Question: I have a long running process which runs a command line application on PC. This command line application processes files and writes a log file into the directory it is reading from.
This code is the portion which runs the application, i can run up to 4 processes at a time with threading:
'''
command = "C:\progra~1\itms\iTMSTransporter -m verify -f D:\TEMP -u username -p password -o D:\TEMP\LOGFILE.txt -s provider -v eXtreme"
if slotNumber == 1:
self.process1 = Popen(command, shell=True, stdin=PIPE)
elif slotNumber == 2:
self.process2 = Popen(command, shell=True, stdin=PIPE)
elif slotNumber == 3:
self.process3 = Popen(command, shell=True, stdin=PIPE)
elif slotNumber == 4:
self.process4 = Popen(command, shell=True, stdin=PIPE)
'''
After it has completed it runs this section:
'''
if slotNumber == 1:
wx.CallAfter(self.process1.kill)
elif slotNumber == 2:
wx.CallAfter(self.process2.kill)
elif slotNumber == 3:
wx.CallAfter(self.process3.kill)
elif slotNumber == 4:
wx.CallAfter(self.process4.kill)
'''
The only problem is that it is not releasing the directory and log file, If I try to move or rename the directory it says something is still using it. Looking at Windows Task Manager (screen grab below) it clearly shows lot of cmd.exe's and conhost.exe's. If I manually 'end process' for all these in Task Manager then the directory and log file is now relased and I can delete, move, rename, etc.
If I run this application manually via command line from a command window when it completes the directory and log file is released straight away.
Anyone have any idea why they are not being released in my Python code?

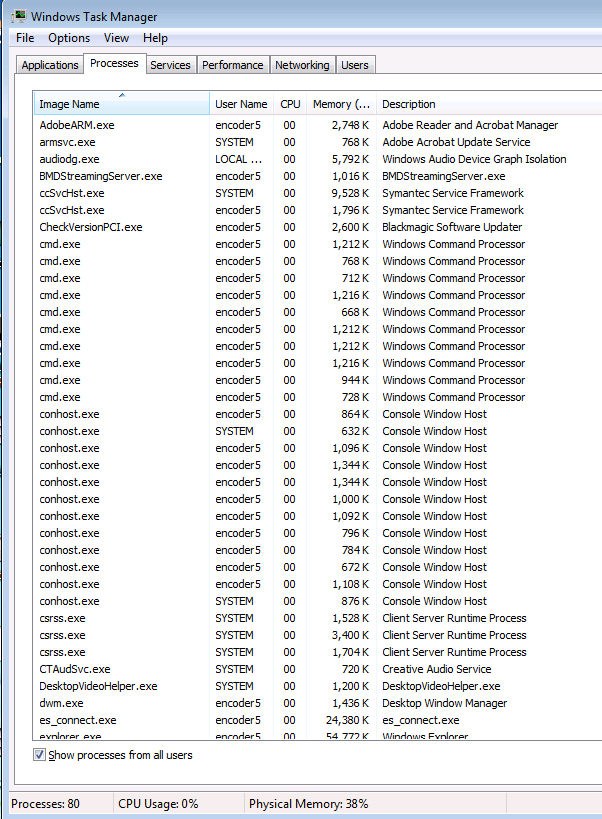
Answer: I have figured it out, see below:
'''
command = "C:\progra~1\itms\iTMSTransporter.cmd -m verify -f D:\TEMP -u username -p password -o D:\TEMP\LOGFILE.txt -s provider -v eXtreme"
startupinfo = subprocess.STARTUPINFO()
startupinfo.dwFlags |= subprocess.STARTF_USESHOWWINDOW
if slotNumber == 1:
self.process1 = Popen(command, startupinfo=startupinfo, shell=False)
elif slotNumber == 2:
self.process2 = Popen(command, startupinfo=startupinfo, shell=False)
elif slotNumber == 3:
self.process3 = Popen(command, startupinfo=startupinfo, shell=False)
elif slotNumber == 4:
self.process4 = Popen(command, startupinfo=startupinfo, shell=False)
'''
then to quit all the process's:
'''
if slotNumber == 1:
Popen("TASKKILL /F /PID {pid} /T".format(pid=self.process1.pid), startupinfo=startupinfo)
elif slotNumber == 2:
Popen("TASKKILL /F /PID {pid} /T".format(pid=self.process2.pid), startupinfo=startupinfo)
elif slotNumber == 3:
Popen("TASKKILL /F /PID {pid} /T".format(pid=self.process3.pid), startupinfo=startupinfo)
elif slotNumber == 4:
Popen("TASKKILL /F /PID {pid} /T".format(pid=self.process4.pid), startupinfo=startupinfo)
'''
This now correctly quits all the process's associated with each job.